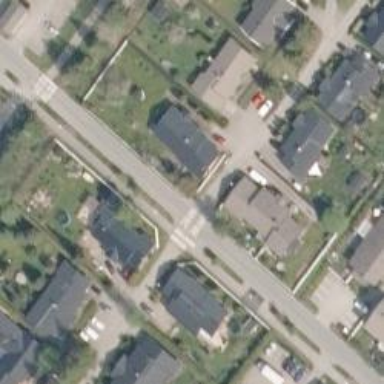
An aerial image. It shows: Road with "give way" sign.